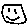
Label: smiley face